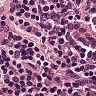
Metastatic tissue present: no